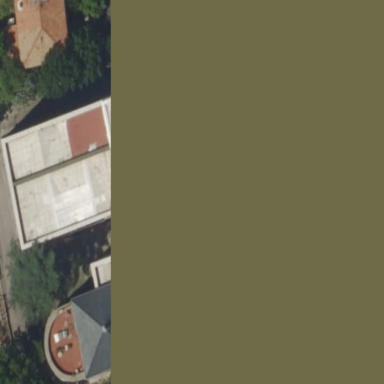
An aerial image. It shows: Residential building with flat concrete roof in light gray color. It looks more like university building.